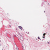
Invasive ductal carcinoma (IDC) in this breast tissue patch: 0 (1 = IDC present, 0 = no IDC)